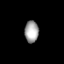
Tissue: prostate
Cell type: Endothelial cells
Senescence score: 0.3143
Nuclear area (px): 293
Mean DAPI intensity: 164.833